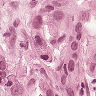
Metastatic tissue present: yes